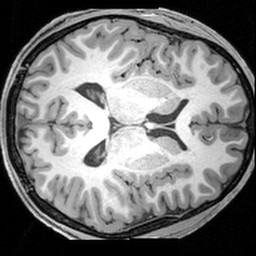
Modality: T1w
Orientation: axial
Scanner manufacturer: siemens
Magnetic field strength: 3 T
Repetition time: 1.9 s
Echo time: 0.00397 s